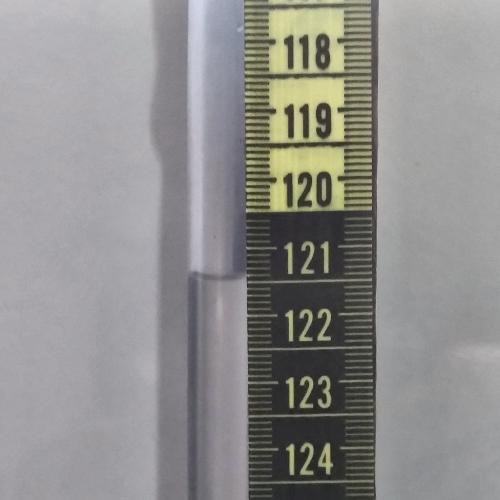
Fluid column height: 121.4 cm